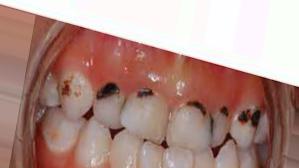
Condition: Caries